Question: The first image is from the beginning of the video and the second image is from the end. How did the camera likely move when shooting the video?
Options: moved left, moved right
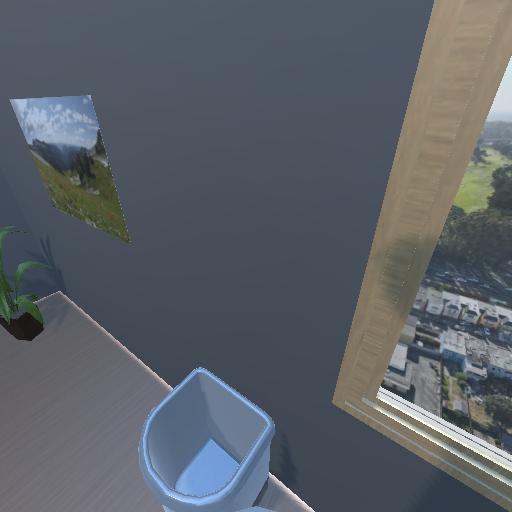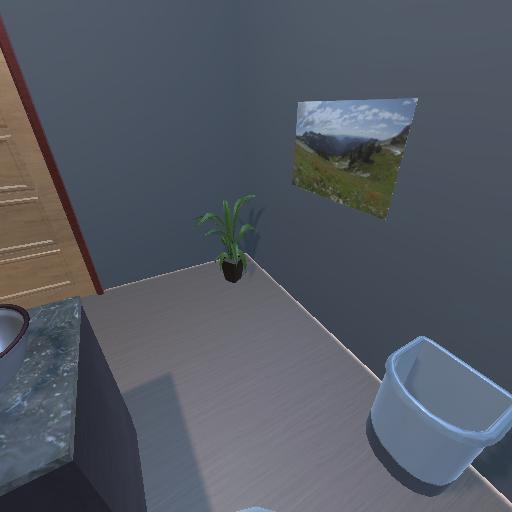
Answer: moved left